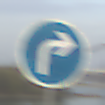
Verkehrszeichen: VorgeschriebeneFahrtrichtungRechts
Umgebung: Outdoor, Urban
Tageszeit: SunriseSunset
Wetter: PartlyCloudy
Licht: Natural
Jahreszeit: NotSpecified
Kontrast: LowContrast